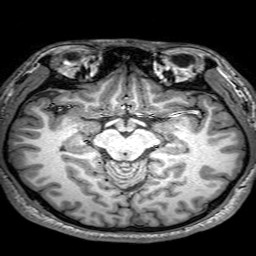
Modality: T1w
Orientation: coronal
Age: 23
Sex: male
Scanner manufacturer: philips
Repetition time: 0.009024 s
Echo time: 0.0046 s